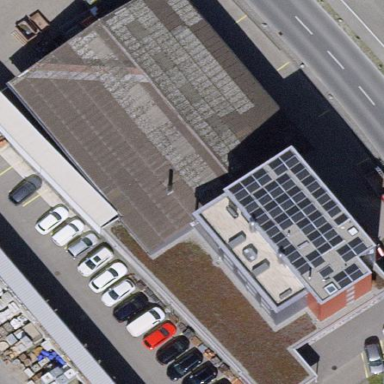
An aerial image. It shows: Industrial building.